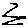
Label: zigzag